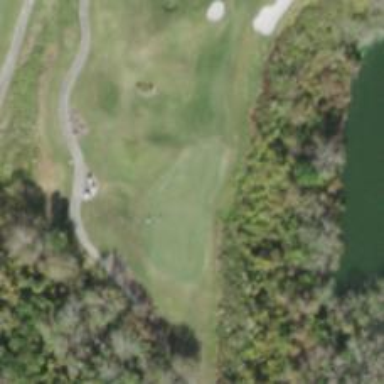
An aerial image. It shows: Golf hole.